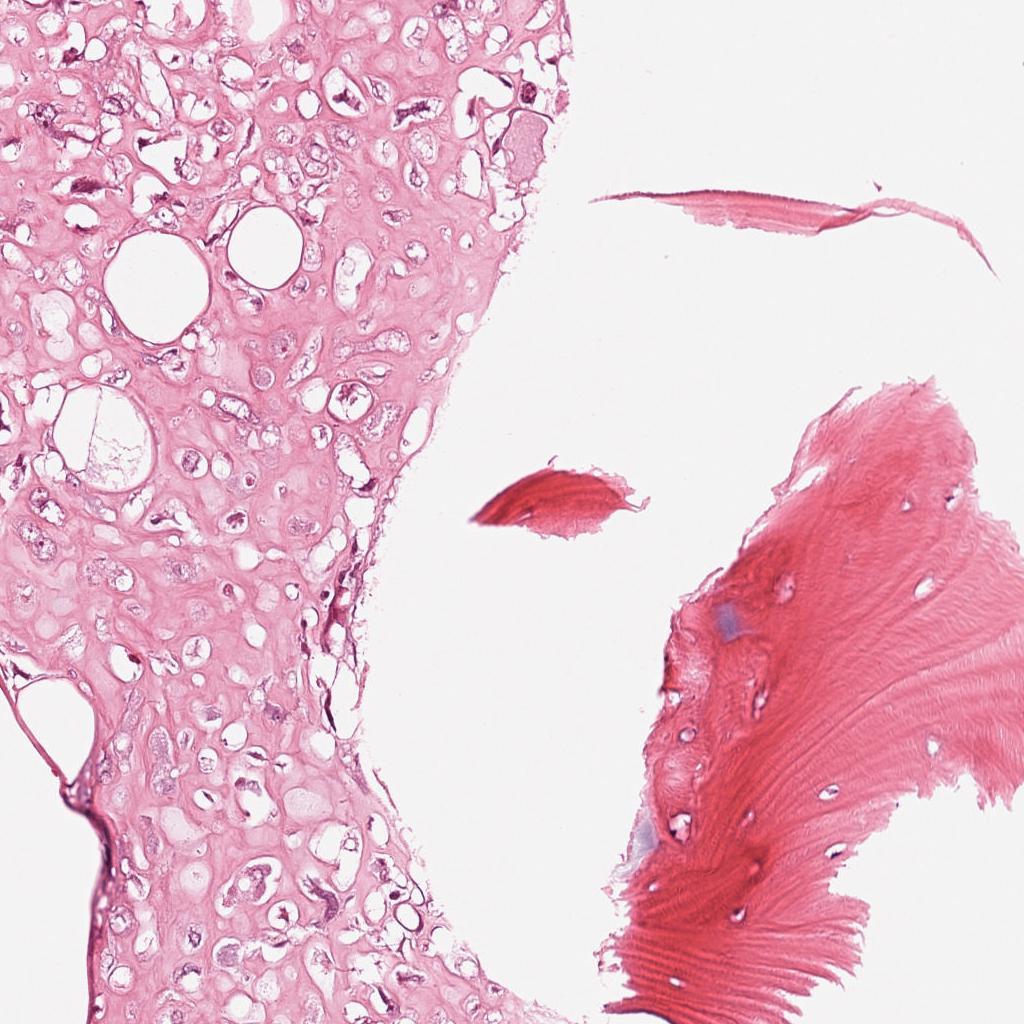
Label: Viable